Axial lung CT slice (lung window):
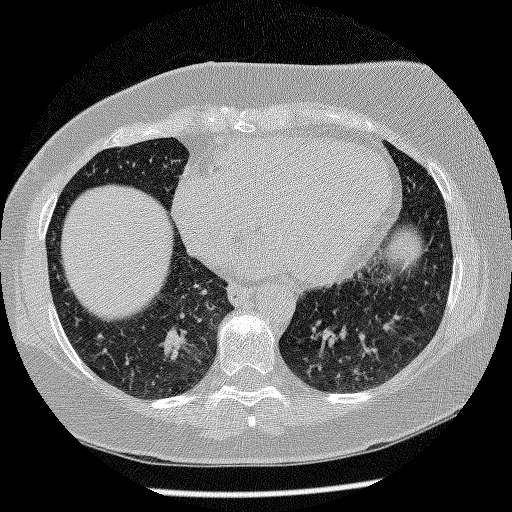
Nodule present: no